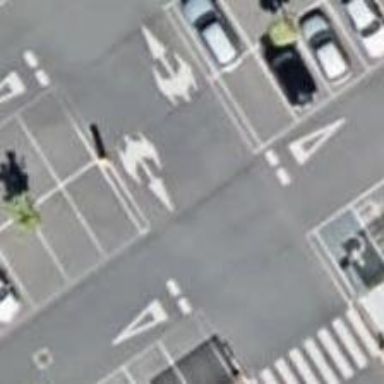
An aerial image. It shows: Road serving as parking aisle.